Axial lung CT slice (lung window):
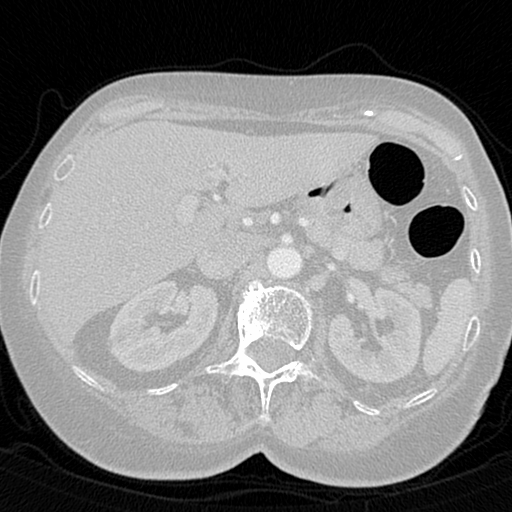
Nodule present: no